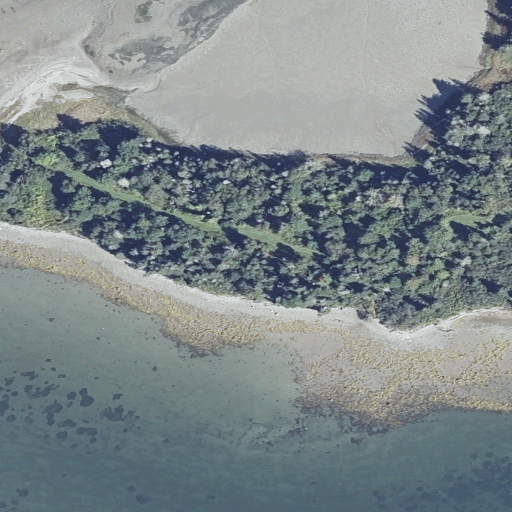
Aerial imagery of cape in Maine named Black Point containing open water, mixed forest, herbaceous wetlands, barren land, evergreen forest, and woody wetlands